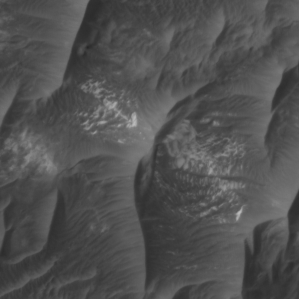
Label: non_frost